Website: home-depot
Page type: payment
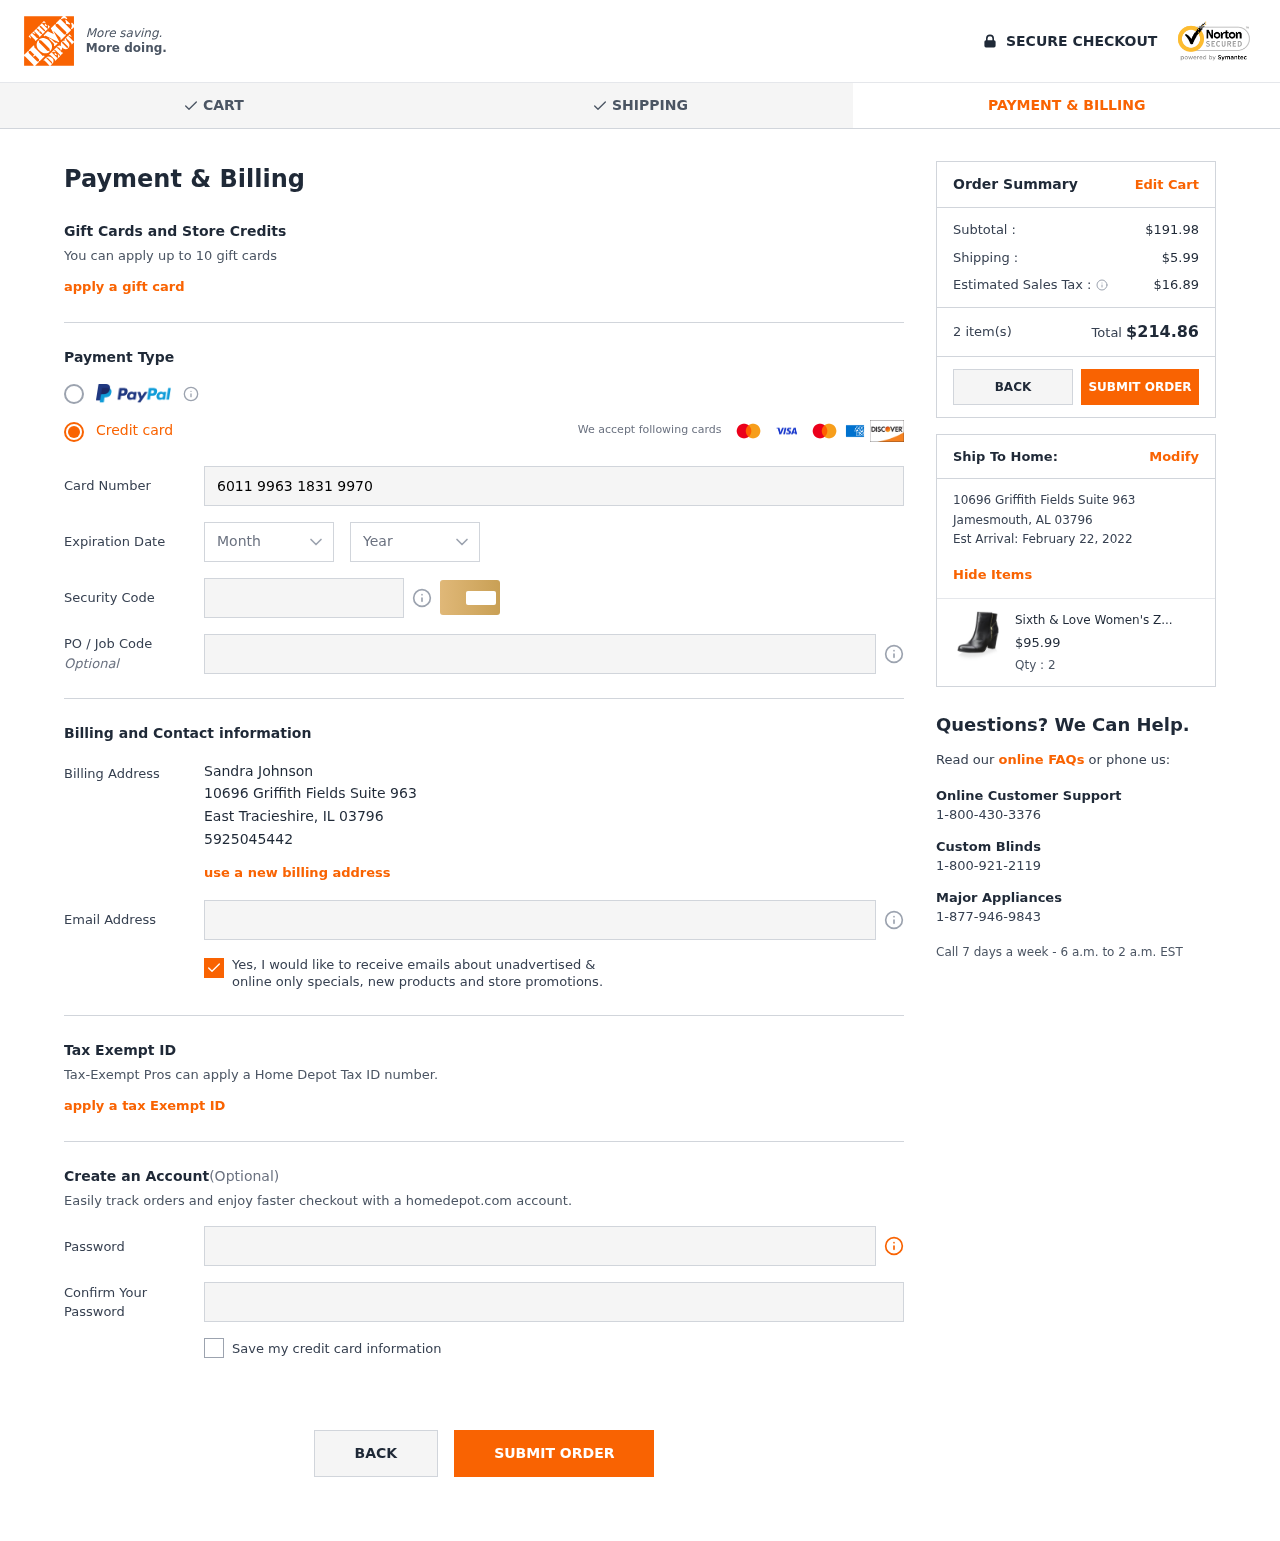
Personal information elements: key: PII_CARD_CVV
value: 066
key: PII_CARD_EXPIRY_MONTH
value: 12
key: PII_CARD_EXPIRY_YEAR
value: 28
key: PII_CARD_NUMBER
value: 6011 9963 1831 9970
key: PII_CITY
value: East Tracieshire
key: PII_CITY2
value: Jamesmouth
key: PII_EMAIL
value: sandra.johnson@yahoo.com
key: PII_FULLNAME
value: Sandra Johnson
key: PII_PHONE
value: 5925045442
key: PII_POSTCODE
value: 03796
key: PII_POSTCODE2
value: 03796
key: PII_STATE_ABBR
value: IL
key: PII_STATE_ABBR2
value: AL
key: PII_STREET
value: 10696 Griffith Fields Suite 963
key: PII_STREET2
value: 10696 Griffith Fields Suite 963
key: PII_POSTCODE_FULL
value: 03796
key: PII_POSTCODE_NUMERIC
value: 3796
Product elements: key: PRODUCT1_NAME
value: Sixth & Love Women's Zip Bootie, Black, 5.5 M US
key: PRODUCT1_PRICE
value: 95.99
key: PRODUCT1_QUANTITY
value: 2
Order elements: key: ORDER_SUBTOTAL
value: $191.98
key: ORDER_SHIPPING_COST
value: $5.99
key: ORDER_TAX
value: $16.89
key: ORDER_NUM_ITEMS
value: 2 item(s)
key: ORDER_TOTAL
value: $214.86
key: ORDER_DELIVERY_DATE
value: February 22, 2022